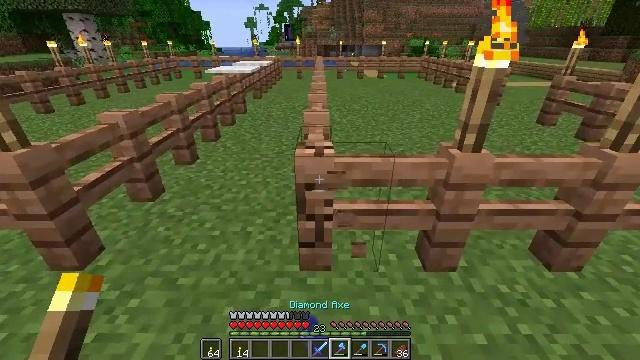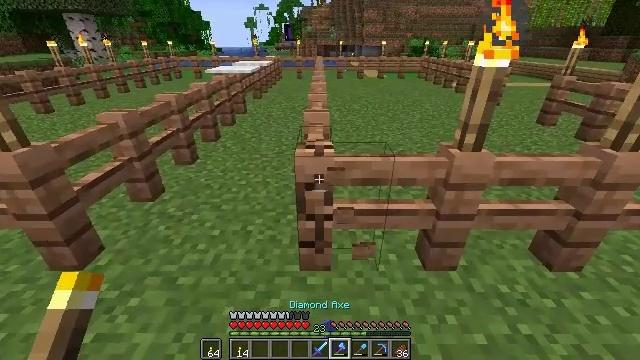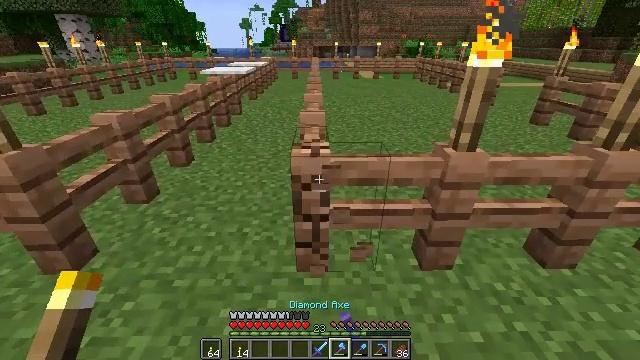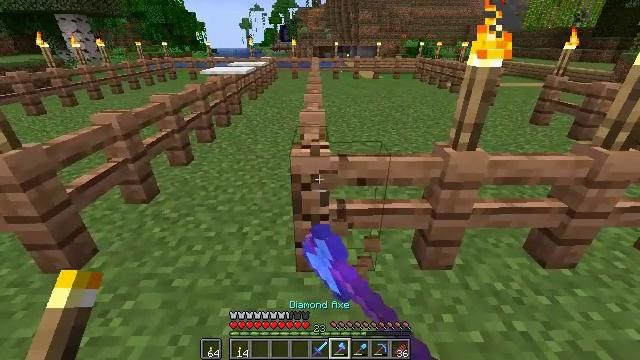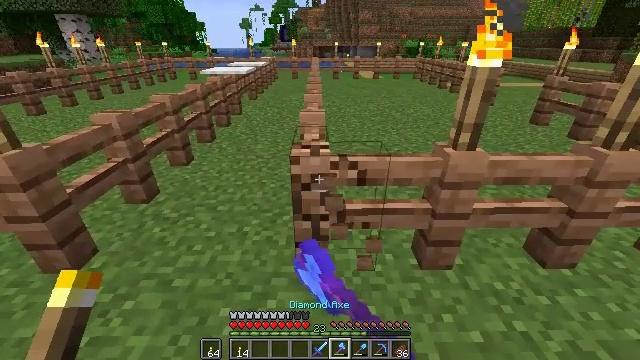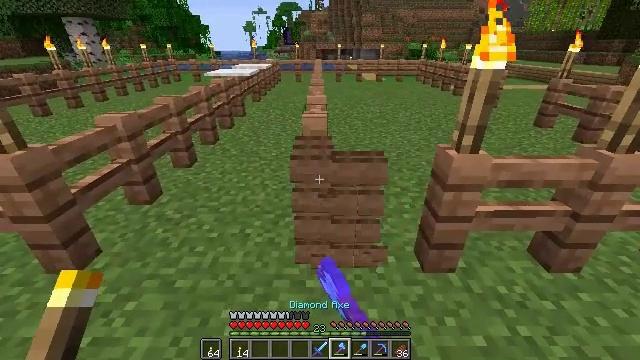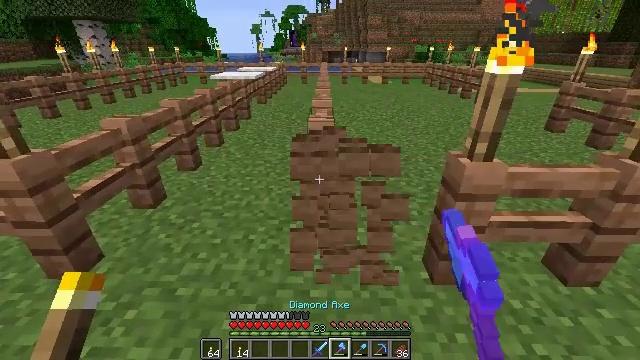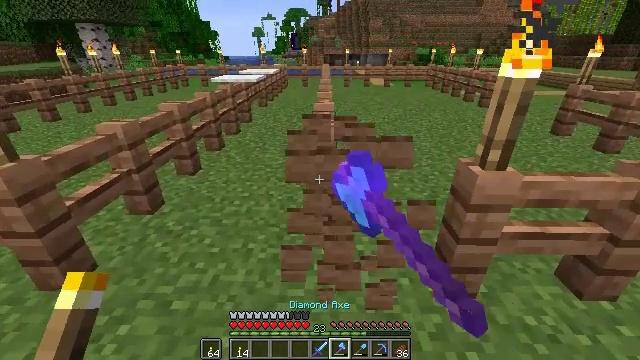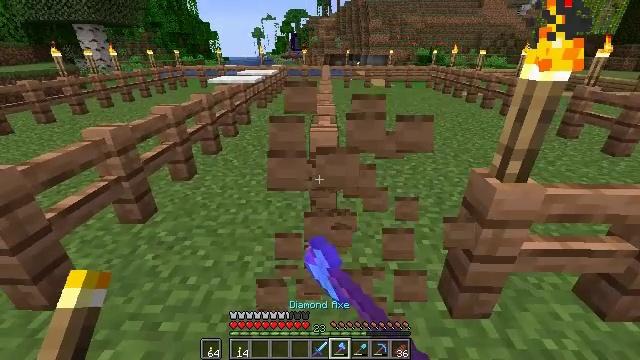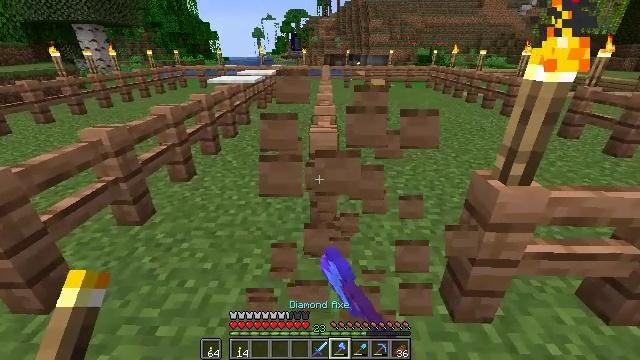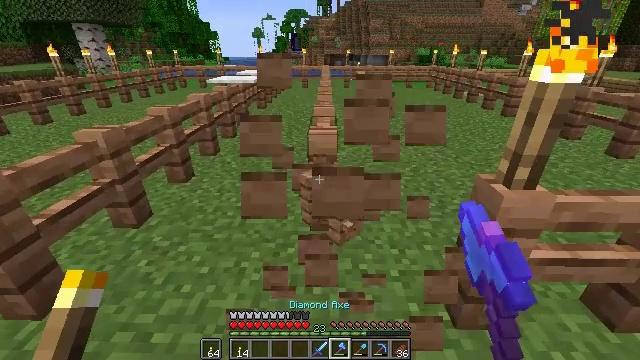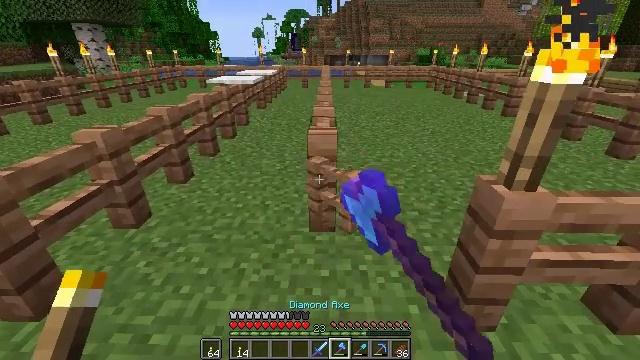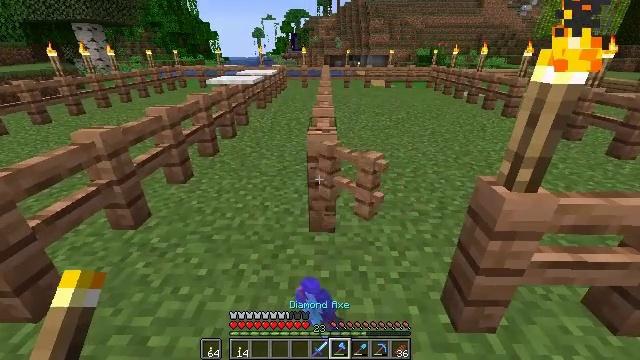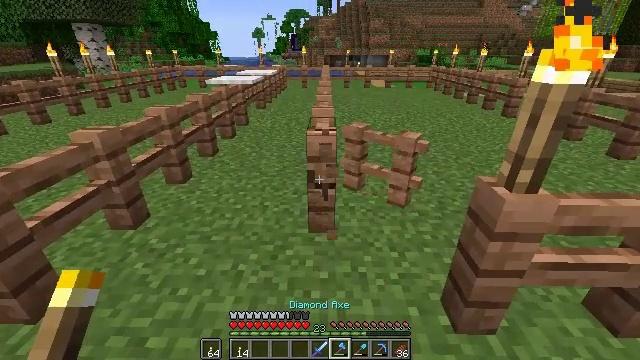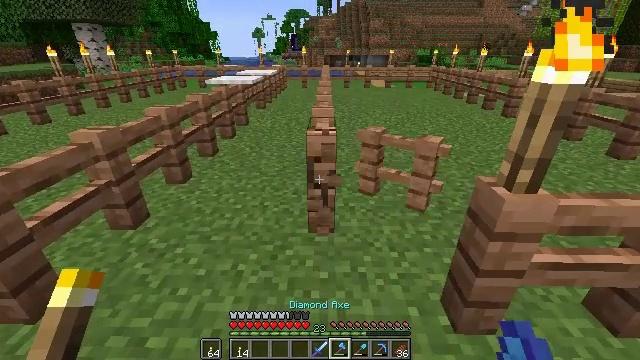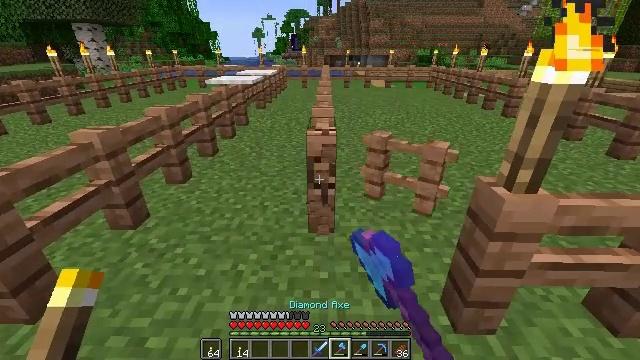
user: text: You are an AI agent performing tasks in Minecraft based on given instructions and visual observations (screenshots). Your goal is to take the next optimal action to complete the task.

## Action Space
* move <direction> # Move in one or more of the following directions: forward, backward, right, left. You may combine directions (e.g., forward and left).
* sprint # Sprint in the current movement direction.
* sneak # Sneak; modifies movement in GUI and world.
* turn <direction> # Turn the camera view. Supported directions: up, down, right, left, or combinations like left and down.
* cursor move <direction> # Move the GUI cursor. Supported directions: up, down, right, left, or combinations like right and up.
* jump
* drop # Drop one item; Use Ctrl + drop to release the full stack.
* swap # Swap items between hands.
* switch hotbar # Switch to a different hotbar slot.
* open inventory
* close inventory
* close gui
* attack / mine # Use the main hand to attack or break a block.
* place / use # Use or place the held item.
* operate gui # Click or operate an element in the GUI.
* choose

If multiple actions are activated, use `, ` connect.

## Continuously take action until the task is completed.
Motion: motion action
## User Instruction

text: Break the jungle fence to collect it.
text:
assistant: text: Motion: attack / mine
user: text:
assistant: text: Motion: attack / mine
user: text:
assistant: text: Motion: attack / mine
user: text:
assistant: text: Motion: attack / mine
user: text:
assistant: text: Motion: attack / mine
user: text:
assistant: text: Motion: move forward, turn left, attack / mine
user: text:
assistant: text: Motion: move forward, attack / mine
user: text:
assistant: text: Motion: attack / mine
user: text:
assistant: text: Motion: attack / mine
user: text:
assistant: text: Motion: attack / mine
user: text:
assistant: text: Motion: attack / mine
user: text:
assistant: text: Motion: attack / mine
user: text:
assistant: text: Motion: attack / mine
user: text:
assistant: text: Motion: attack / mine
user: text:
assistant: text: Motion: attack / mine
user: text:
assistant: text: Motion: attack / mine
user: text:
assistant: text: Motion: attack / mine
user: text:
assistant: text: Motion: move forward, attack / mine
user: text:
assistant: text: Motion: move forward, attack / mine
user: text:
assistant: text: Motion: move forward, attack / mine
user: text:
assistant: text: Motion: attack / mine
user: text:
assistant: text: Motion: turn up, attack / mine
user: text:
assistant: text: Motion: attack / mine
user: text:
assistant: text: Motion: attack / mine
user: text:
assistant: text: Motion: attack / mine
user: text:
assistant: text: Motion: attack / mine
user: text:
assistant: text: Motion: attack / mine
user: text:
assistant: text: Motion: move forward, attack / mine
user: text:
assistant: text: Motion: move forward, attack / mine
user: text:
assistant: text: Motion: move forward, attack / mine